Field crop: maize
Growth stage: 2
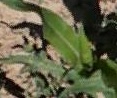
Species: maize